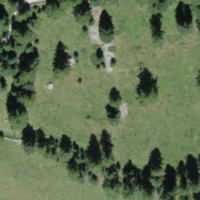
EUNIS habitat code: 26
Species observed at this site:
Ajuga pyramidalis